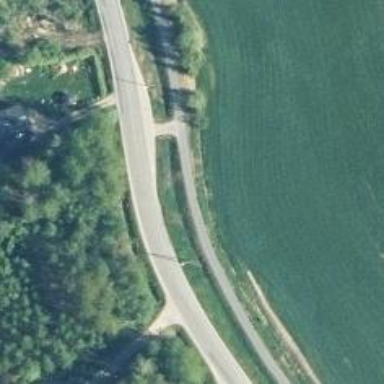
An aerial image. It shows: Asphalt cycleway.